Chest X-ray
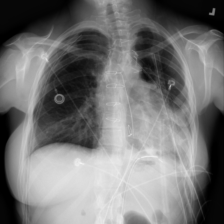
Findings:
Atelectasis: negative
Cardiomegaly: negative
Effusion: negative
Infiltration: negative
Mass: negative
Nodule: negative
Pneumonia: negative
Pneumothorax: positive
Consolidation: negative
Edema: negative
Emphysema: negative
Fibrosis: negative
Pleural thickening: negative
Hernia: negative